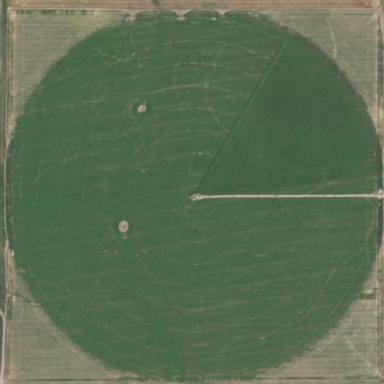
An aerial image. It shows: Farmland with pivot irrigation system.